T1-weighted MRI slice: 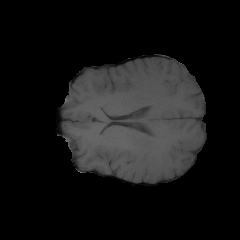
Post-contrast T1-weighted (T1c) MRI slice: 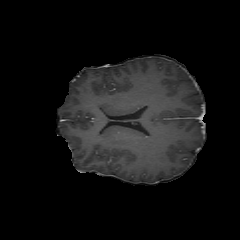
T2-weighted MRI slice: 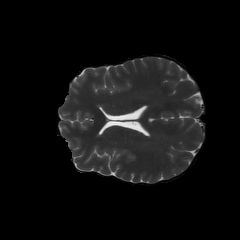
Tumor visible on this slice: no